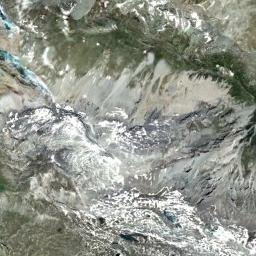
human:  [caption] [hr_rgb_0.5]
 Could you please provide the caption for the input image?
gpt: There are several peaks in the Snow Mountain Range covered with white snow, While others are brown and green mixed peaks .

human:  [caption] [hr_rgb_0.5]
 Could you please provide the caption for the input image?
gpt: The snow berg is consist of bare land and white snow .

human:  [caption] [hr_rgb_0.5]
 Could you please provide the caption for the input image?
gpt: The snowberg is partly covered with snow and ice and the color of the mountain is brown .

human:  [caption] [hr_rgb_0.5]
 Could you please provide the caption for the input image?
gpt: There is snow on the part of the snowberg .

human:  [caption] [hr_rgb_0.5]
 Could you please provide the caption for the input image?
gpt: There are some snow and bare land on the snowberg .